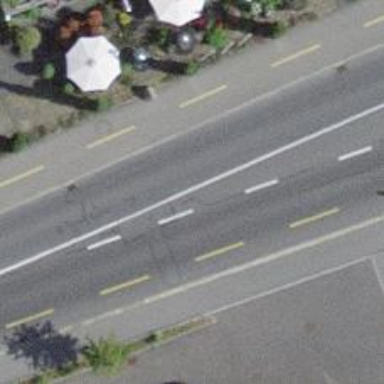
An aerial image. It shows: Primary highway with separate lanes for cyclists on the left and sidewalks on both sides.